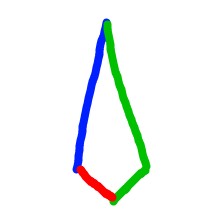
Shape: kite